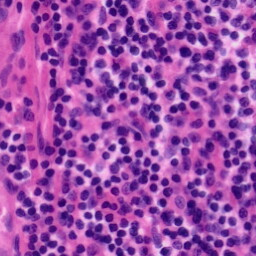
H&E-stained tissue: Tonsil